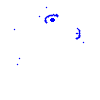
Particle: pion